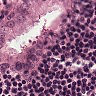
Metastatic tissue present: yes